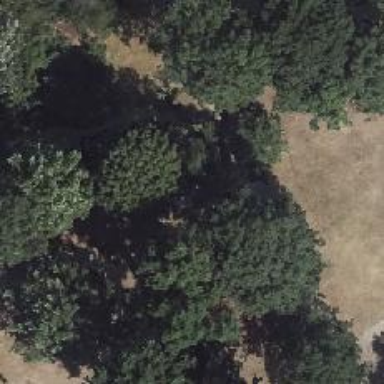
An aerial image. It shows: Deciduous broadleaved tree in park.